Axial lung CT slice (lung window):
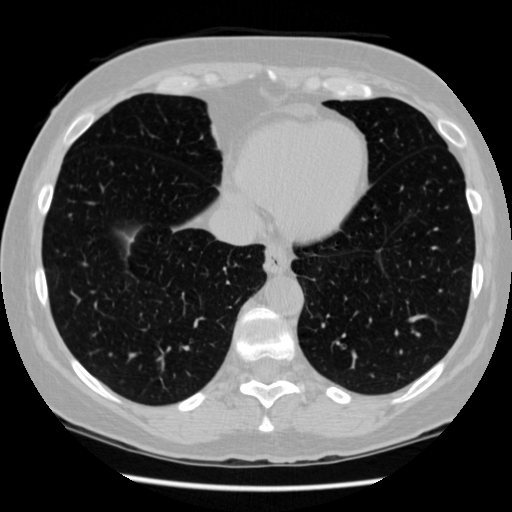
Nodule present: no